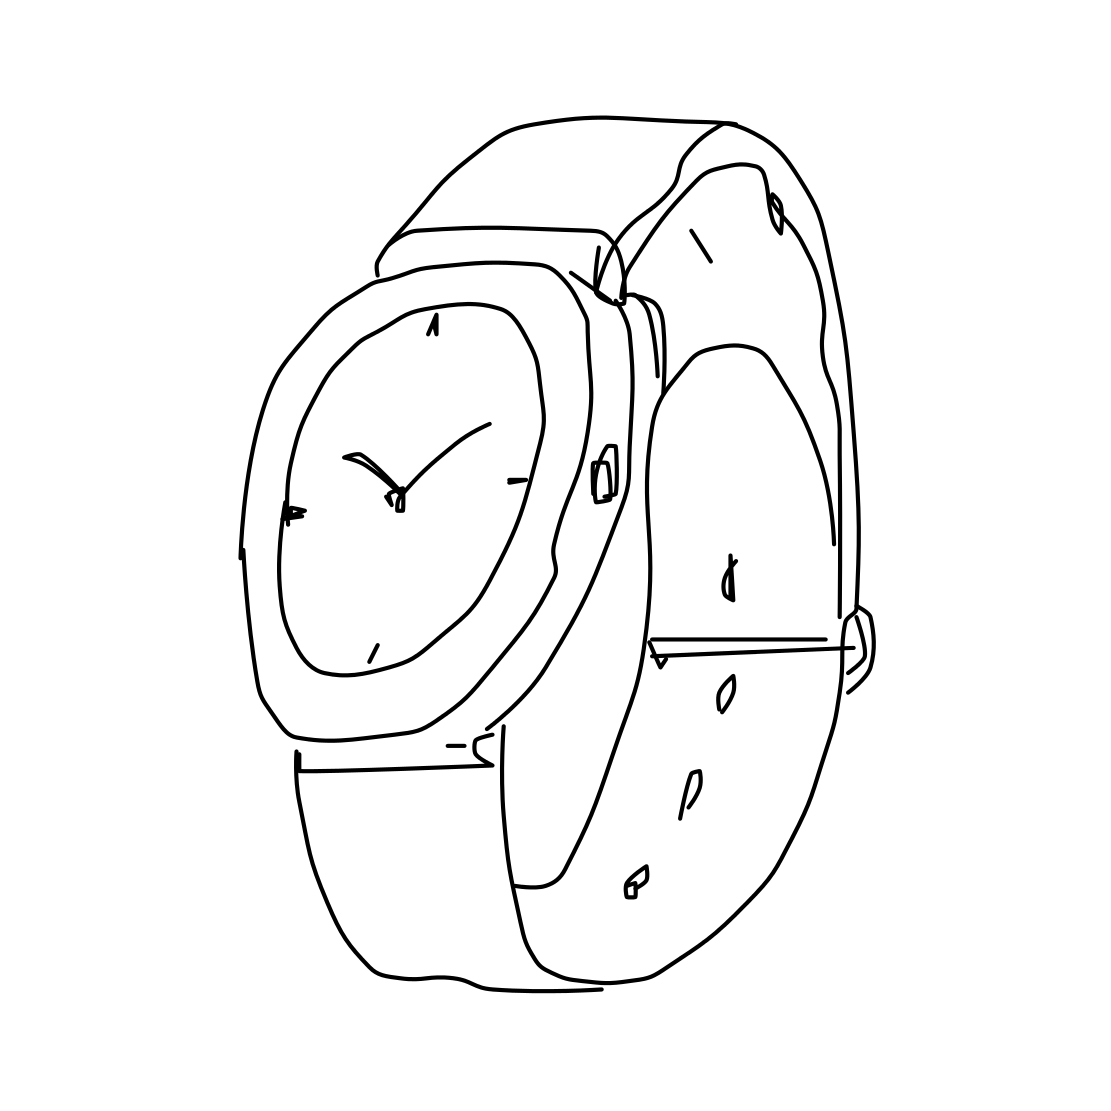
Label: wrist-watch